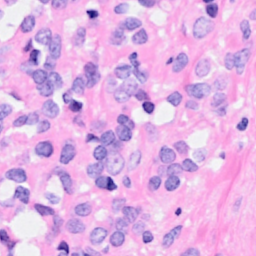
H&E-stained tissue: Breast